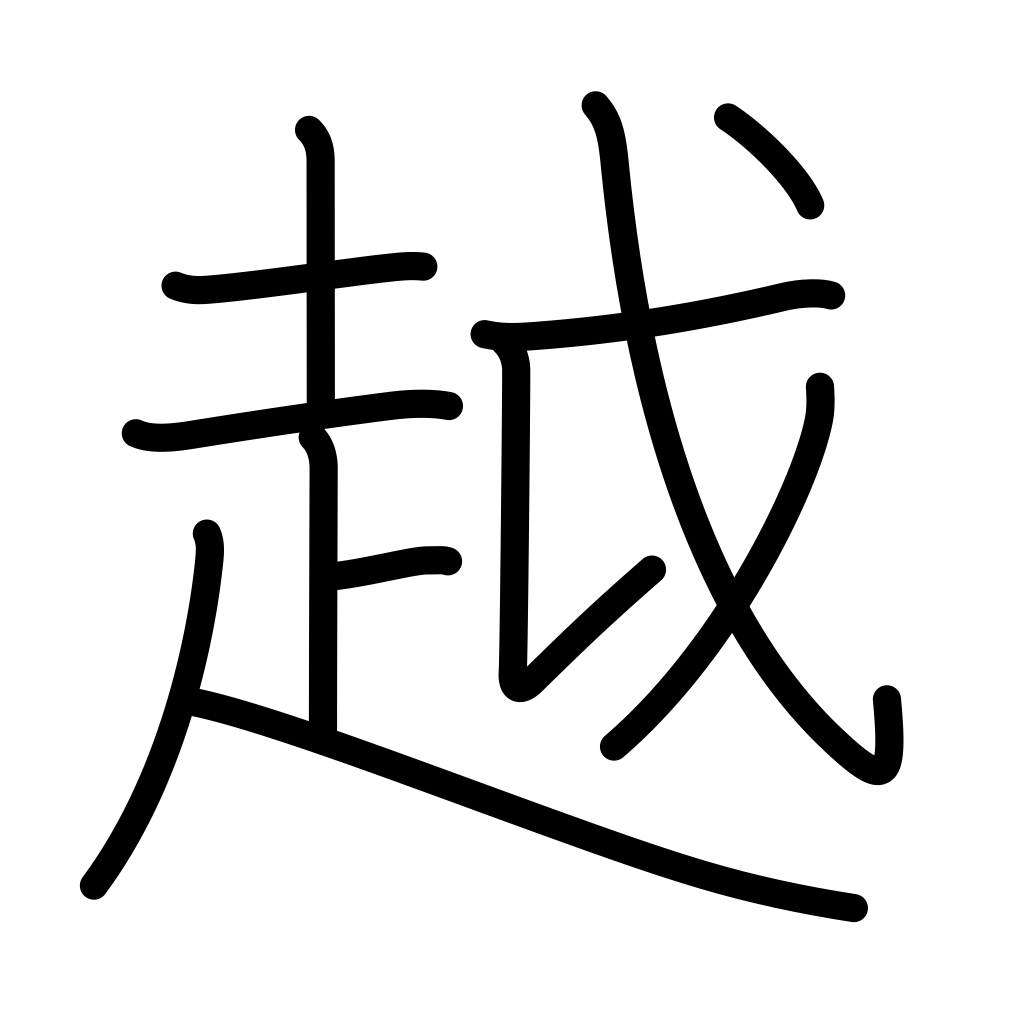
Meaning: surpass, cross over, move to, exceed, Vietnam